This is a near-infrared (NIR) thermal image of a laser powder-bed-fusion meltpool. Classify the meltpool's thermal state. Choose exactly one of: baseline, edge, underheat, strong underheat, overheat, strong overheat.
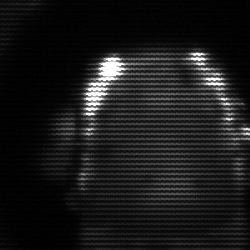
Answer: baseline